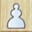
Piece: wP